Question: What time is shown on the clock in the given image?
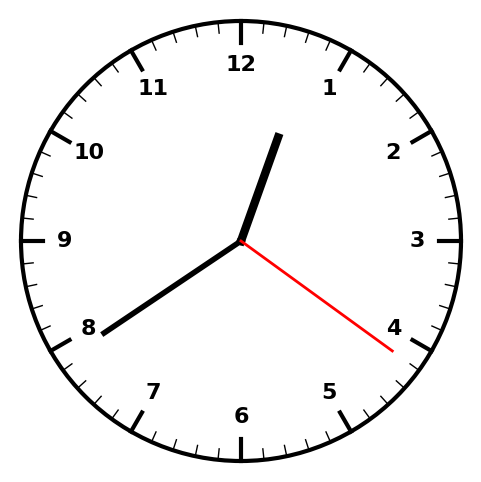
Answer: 12:39:21